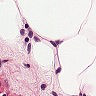
Metastatic tissue present: no